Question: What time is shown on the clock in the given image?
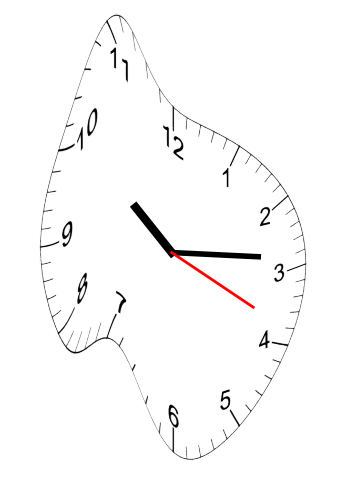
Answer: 10:14:19